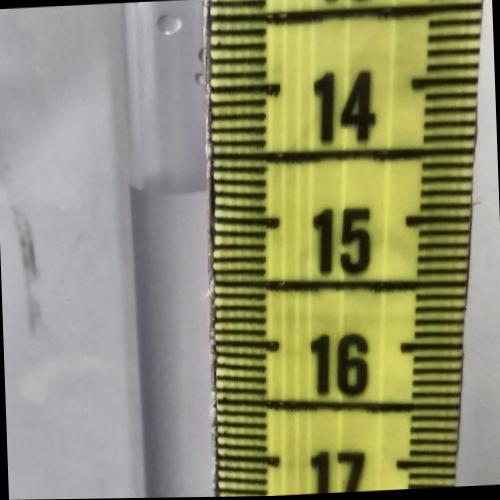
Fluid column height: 14.8 cm